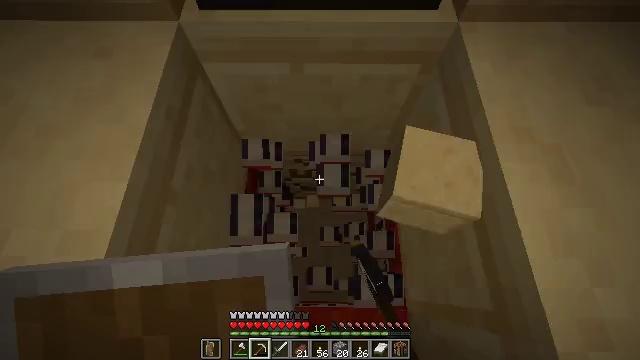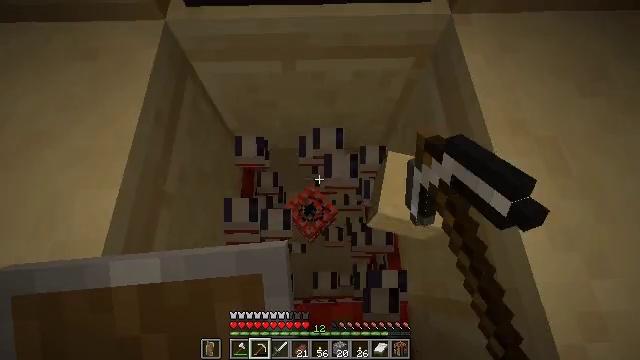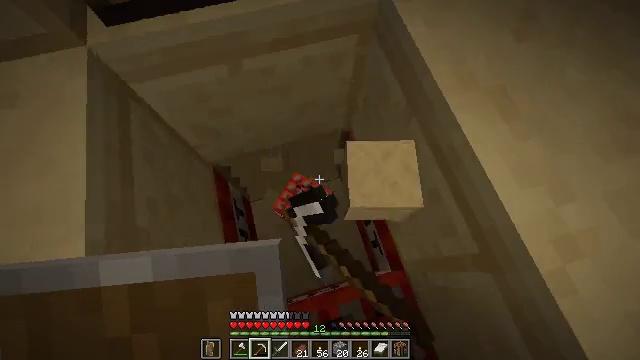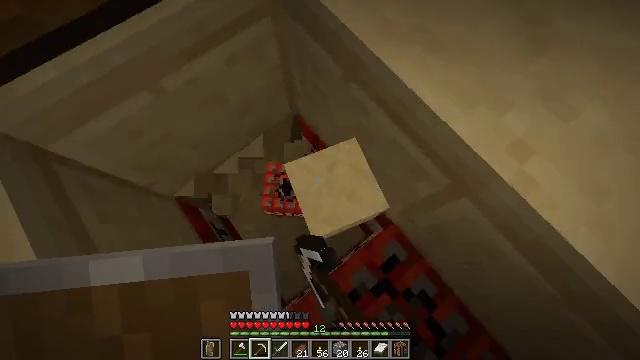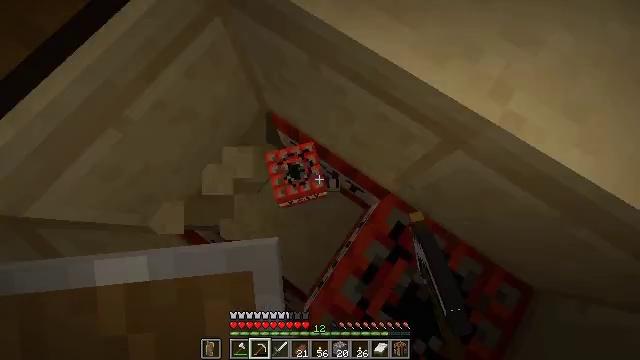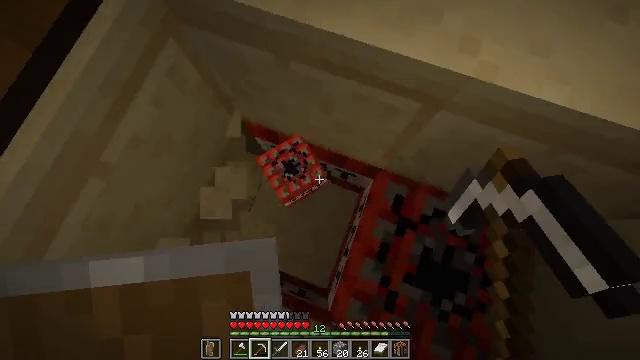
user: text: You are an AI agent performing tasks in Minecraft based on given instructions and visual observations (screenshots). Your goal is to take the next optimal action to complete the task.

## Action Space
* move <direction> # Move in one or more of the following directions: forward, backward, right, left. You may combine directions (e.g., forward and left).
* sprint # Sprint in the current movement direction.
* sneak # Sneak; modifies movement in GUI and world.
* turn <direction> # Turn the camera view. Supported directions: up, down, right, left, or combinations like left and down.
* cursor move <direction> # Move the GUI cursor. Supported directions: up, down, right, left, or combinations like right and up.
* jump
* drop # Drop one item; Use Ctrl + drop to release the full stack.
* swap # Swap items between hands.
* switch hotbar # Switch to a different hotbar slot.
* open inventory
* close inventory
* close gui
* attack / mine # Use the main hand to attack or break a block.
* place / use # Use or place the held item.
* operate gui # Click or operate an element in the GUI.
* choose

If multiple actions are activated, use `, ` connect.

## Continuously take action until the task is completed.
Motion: motion action
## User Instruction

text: Break the cut sandstone block.
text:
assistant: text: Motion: turn right and down, attack / mine
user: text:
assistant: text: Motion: turn right and down, attack / mine
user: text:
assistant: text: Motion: turn right and down, attack / mine
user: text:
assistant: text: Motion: move left, turn right and down, attack / mine
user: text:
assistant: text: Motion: move left, turn right and down, attack / mine
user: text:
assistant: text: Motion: turn down, attack / mine